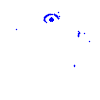
Particle: kaon